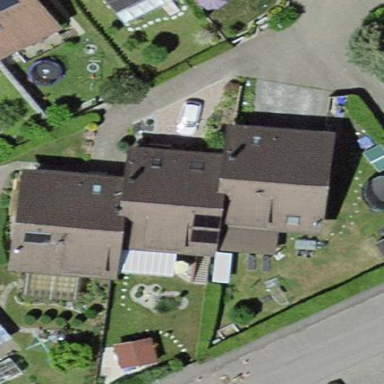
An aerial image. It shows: Gabled roofed house.